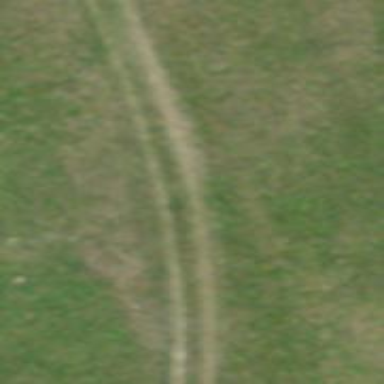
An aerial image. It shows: Grass track with grade5 track type.